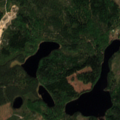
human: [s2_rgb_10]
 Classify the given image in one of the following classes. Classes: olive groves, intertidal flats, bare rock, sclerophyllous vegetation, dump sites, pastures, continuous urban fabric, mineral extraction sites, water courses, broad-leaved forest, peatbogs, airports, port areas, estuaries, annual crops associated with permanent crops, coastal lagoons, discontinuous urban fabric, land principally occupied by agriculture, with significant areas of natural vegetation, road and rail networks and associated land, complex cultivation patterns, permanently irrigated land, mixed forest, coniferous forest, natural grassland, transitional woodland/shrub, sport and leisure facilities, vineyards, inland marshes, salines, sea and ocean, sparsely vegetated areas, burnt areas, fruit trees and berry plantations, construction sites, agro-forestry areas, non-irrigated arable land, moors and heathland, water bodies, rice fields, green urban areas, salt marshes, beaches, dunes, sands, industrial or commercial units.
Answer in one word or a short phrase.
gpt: coniferous forest, mixed forest